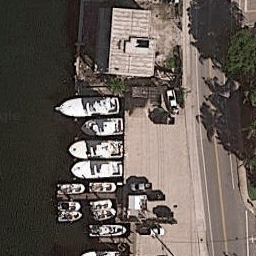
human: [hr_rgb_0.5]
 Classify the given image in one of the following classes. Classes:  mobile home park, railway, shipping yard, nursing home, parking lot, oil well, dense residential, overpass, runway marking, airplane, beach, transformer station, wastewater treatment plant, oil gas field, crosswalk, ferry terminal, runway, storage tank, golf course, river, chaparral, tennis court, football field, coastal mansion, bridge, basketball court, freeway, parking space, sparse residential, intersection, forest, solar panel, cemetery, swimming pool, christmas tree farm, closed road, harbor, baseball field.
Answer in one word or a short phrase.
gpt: harbor